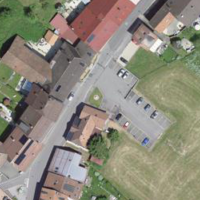
EUNIS habitat code: 54
Species observed at this site:
Ajuga reptans
Clytus arietis
Plantago major